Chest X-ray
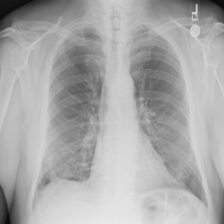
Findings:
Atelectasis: negative
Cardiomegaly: negative
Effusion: negative
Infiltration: negative
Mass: negative
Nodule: negative
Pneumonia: negative
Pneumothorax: negative
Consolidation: negative
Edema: negative
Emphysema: negative
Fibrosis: negative
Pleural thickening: negative
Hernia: negative